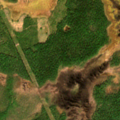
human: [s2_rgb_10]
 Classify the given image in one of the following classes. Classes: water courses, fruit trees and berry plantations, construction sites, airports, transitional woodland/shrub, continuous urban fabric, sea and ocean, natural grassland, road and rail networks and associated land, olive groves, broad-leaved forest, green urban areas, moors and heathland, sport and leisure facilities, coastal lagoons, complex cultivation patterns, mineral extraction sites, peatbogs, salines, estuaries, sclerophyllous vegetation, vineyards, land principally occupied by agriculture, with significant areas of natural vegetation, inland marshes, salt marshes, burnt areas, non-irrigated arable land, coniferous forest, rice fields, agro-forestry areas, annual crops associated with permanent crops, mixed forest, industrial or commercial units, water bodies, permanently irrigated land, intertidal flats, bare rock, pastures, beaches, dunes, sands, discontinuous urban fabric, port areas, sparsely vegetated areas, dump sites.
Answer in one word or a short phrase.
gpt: coniferous forest, transitional woodland/shrub, peatbogs